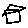
Label: house